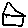
Label: house